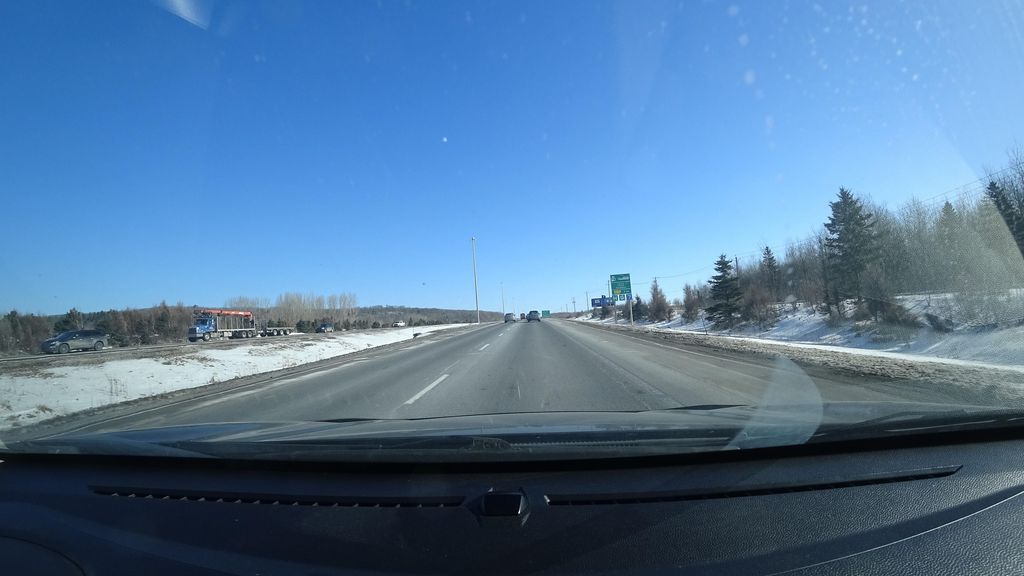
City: quebec_city